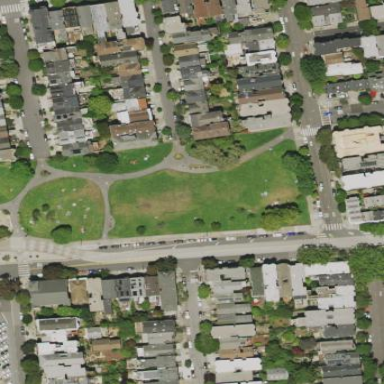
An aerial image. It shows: Dog park with grass surface.